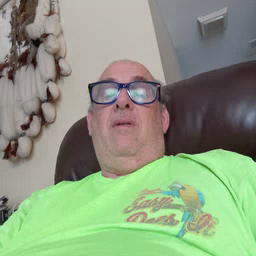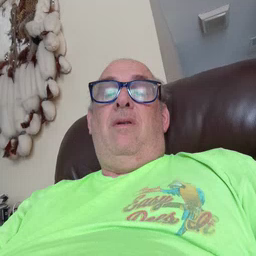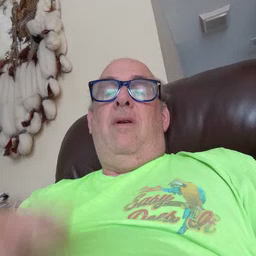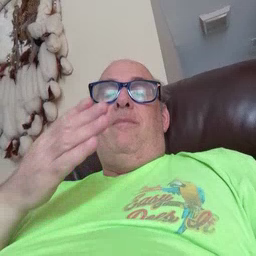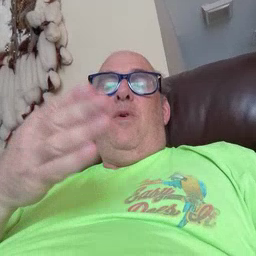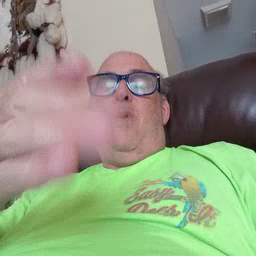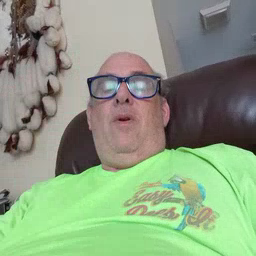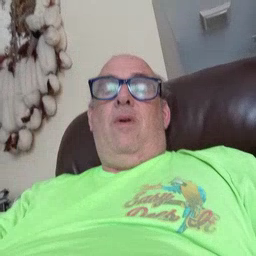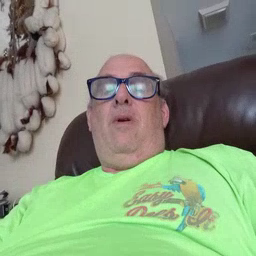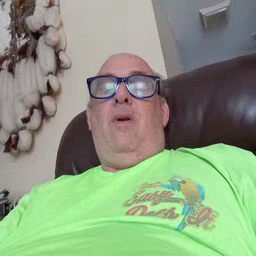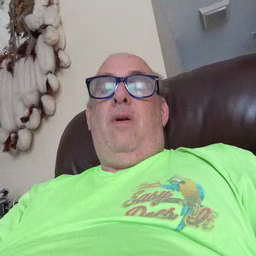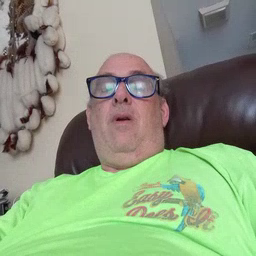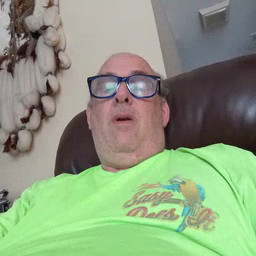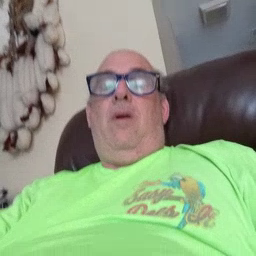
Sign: boat